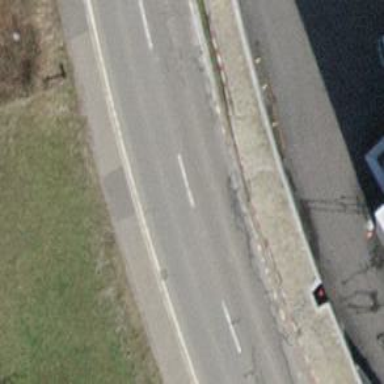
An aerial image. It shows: Secondary road with asphalt surface.